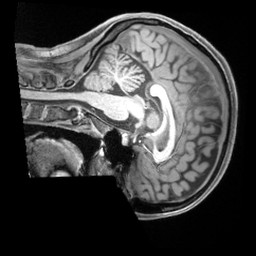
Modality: T1w
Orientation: sagittal
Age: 24
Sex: female
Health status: ill
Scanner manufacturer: siemens
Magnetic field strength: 3 T
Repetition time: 2.2 s
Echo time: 0.00218 s